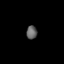
Tissue: lung
Cell type: Epithelial cells
Senescence score: 0.5436
Nuclear area (px): 140
Mean DAPI intensity: 98.343